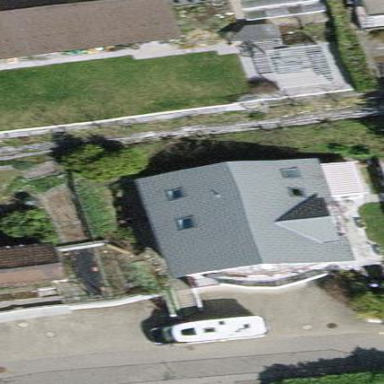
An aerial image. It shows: Detached building.